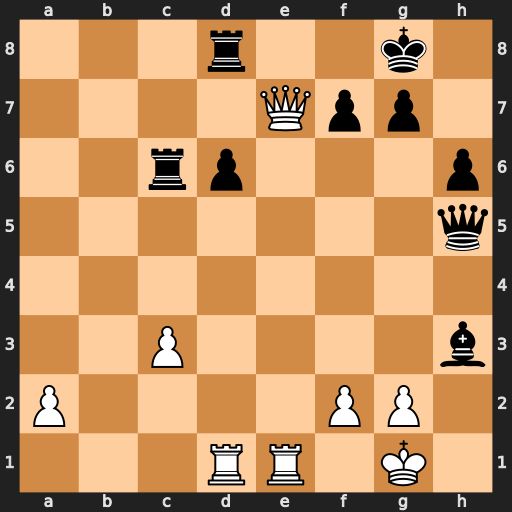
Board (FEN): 3r2k1/4Qpp1/2rp3p/7q/8/2P4b/P4PP1/3RR1K1
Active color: w
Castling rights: -
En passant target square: -
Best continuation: Qxd8+